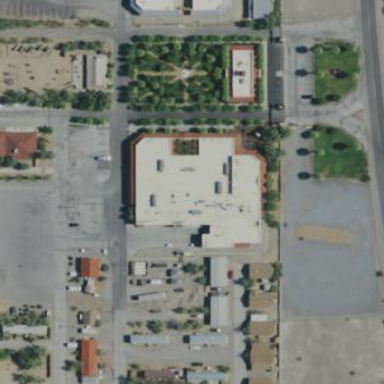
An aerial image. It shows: Part of the building is designated for retail.